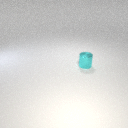
small cyan metal cylinder